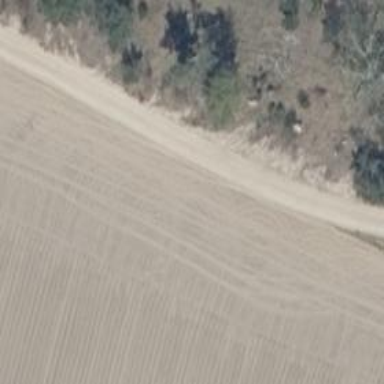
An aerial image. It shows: Sandy track road with grade3 tracktype.